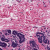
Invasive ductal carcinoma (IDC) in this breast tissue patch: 0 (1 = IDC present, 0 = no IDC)